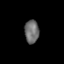
Tissue: prostate
Cell type: T cells
Senescence score: 0.3188
Nuclear area (px): 323
Mean DAPI intensity: 109.858